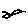
Label: bird